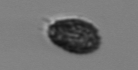
Label: Pseudochattonella_farcimen